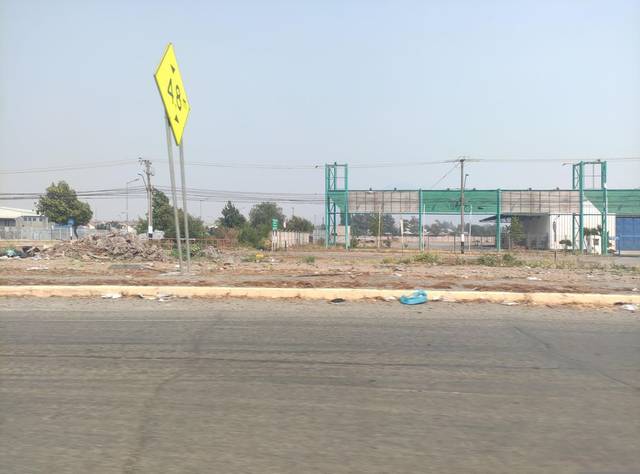
Region: Chile
Coordinates: -34.188, -70.745